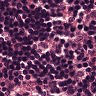
Metastatic tissue present: no